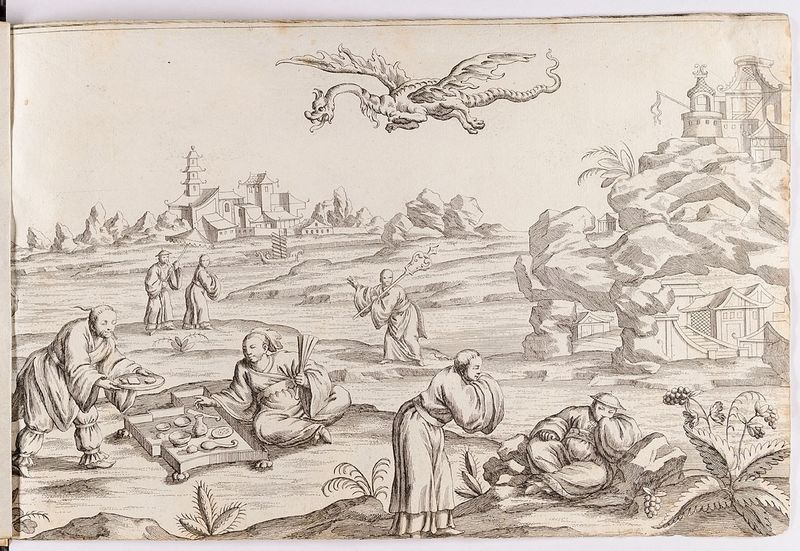
Titel: Chinadarstellung
Künstler: Martin Engelbrecht
Standort: Hamburg
Institution: Museum für Kunst und Gewerbe Hamburg
Schlagwörter: akt, berg, braun, schirm, tiere, barock, diener, figur, pflanzen, schiff, papier, grafik, graphik, picknick, essen, fotografie, photographie, burg, festung, druckgraphik, druckgrafik, stich, china, fabelwesen, kupferstich, ungeheuer, manschen, drache, monster, pflante, fabeltier, fabeltiere, phantastik, gerippt, zwitterwesen, monstrum, das, reproduktionen, barockzeit, barockzeitalter, druckerzeugnisse, körper, völker, nationalitäten, gegenstände, jemandem zu essen geben, ornamentstich, vorlageblätter, chinesendarstellungen, länder, fantastische, parallelwelt, phantasiewelt